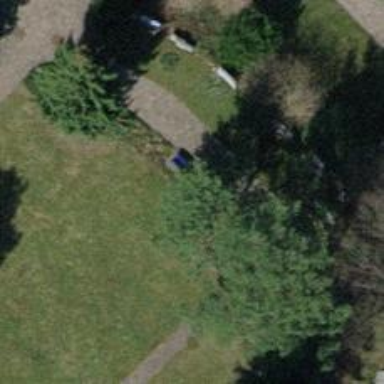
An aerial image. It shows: Blue bench.